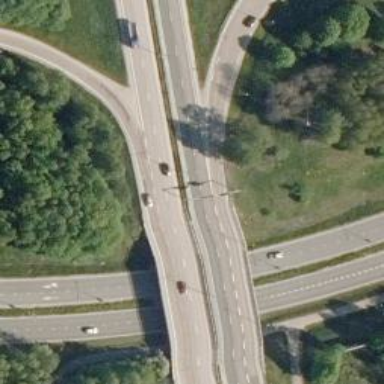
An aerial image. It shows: Asphalt trunk highway.